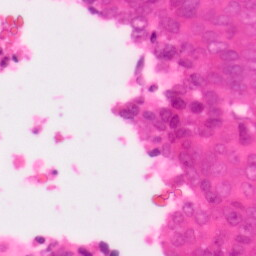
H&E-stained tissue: Colon